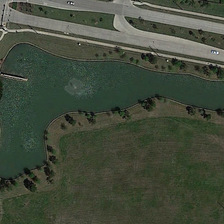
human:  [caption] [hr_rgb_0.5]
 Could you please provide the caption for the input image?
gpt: a road with cars and a large piece of green meadow are in two sides of an irregular green pond surrounded by some trees .

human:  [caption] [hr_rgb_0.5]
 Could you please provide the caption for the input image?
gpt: a road with cars and a large piece of green meadow are in two sides of an irregular green pond surrounded by some trees .

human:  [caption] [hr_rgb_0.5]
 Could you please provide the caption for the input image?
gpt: a road with cars and a large piece of green meadow are in two sides of an irregular green pond surrounded by some trees .

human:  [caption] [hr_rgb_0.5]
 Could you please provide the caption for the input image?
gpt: a road with cars and a large piece of green meadow are in two sides of an irregular green pond surrounded by some trees .

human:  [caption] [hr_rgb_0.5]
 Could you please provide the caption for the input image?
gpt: a road with cars and a large piece of green meadow are in two sides of an irregular green pond surrounded by some trees .